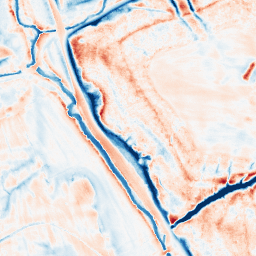
Category: trend_removal
Decomposition family: local_polynomial
Decomposition parameters: window_size: 21
degree: 3
Upsampling method: quartic
Upsampling parameters: scale: 4
Upsampling scale: 4